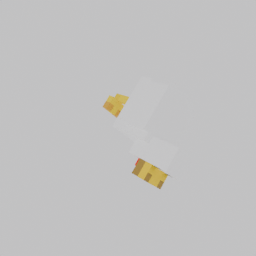
Label: animals